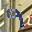
Label: 9